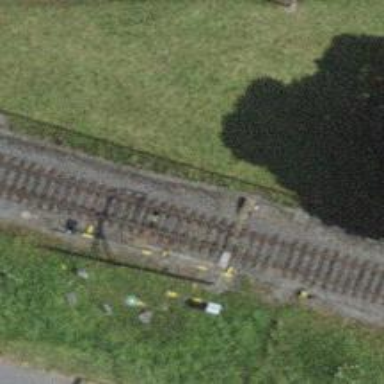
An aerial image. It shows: Railway switch.